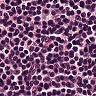
Metastatic tissue present: no